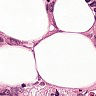
Metastatic tissue present: yes